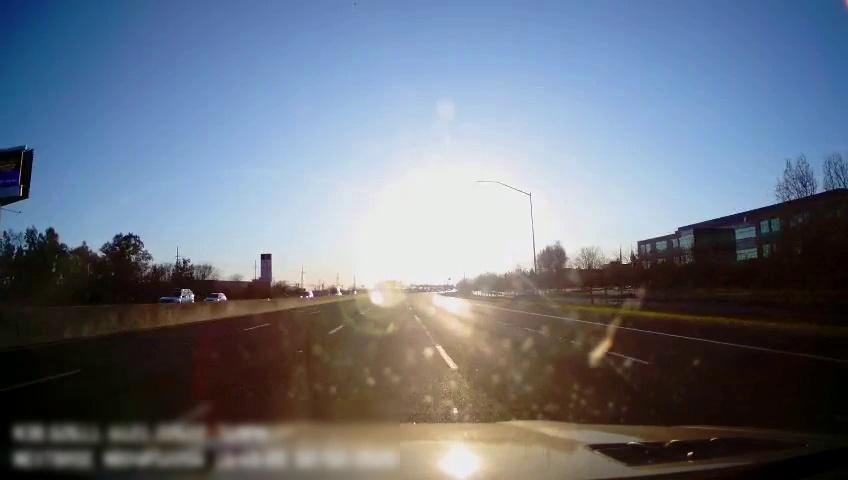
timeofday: Day
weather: Sunny
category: Drivable Space
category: Vehicles | SUV
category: Vehicles | SUV
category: Vehicles | SUV
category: Vehicles | Van
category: Lanes | Alternate Lane
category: Lanes | Alternate Lane
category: Lanes | Current Lane
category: Lanes | Current Lane
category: Lanes | Alternate Lane
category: Lanes | Alternate Lane
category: Traffic | Signs